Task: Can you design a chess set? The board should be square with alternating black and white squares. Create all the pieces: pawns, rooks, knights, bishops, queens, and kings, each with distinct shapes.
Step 1079:
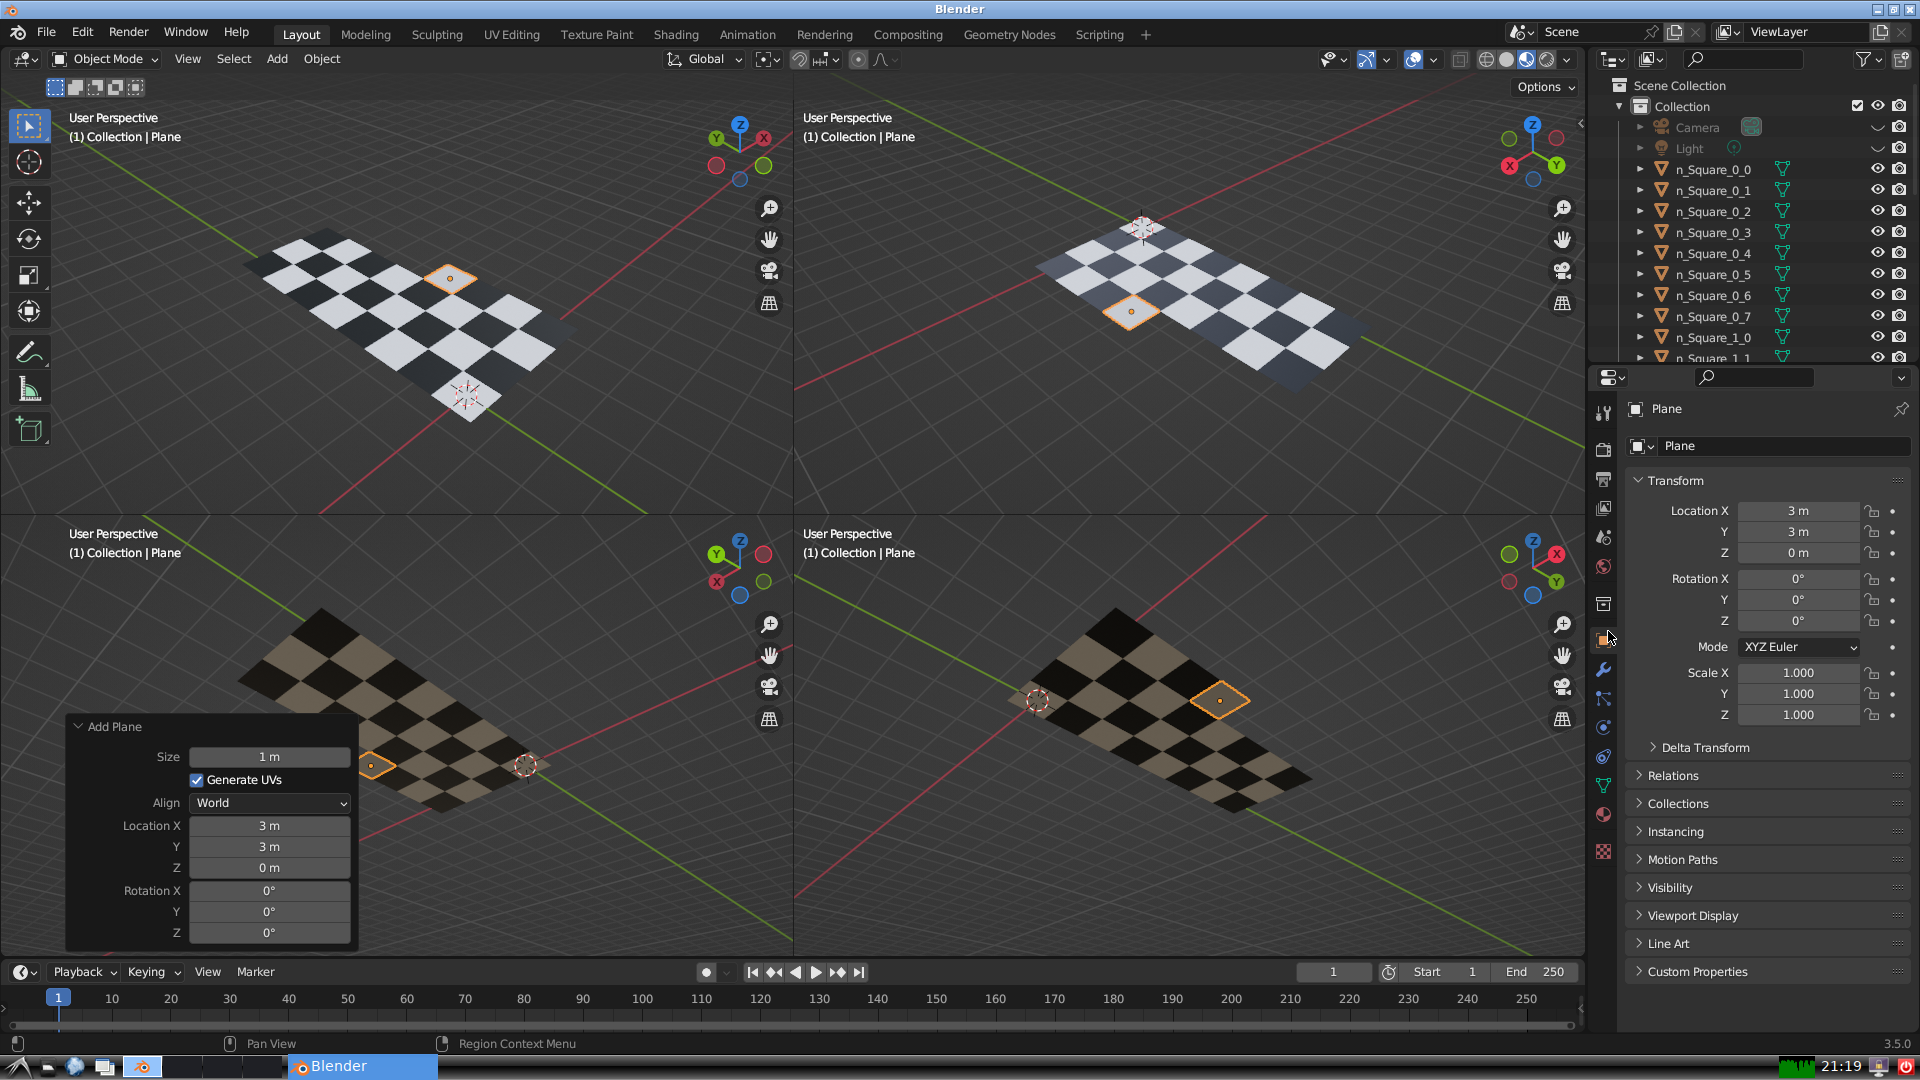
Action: {"mouse_move": [1732, 445]}